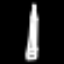
Label: pencil